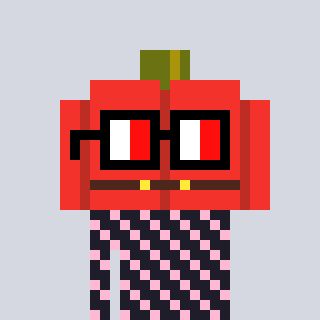
a pixel art character with square glasses with black frames and red eyes, a pumpkin-shaped head and a grayscale-colored body on a cool background